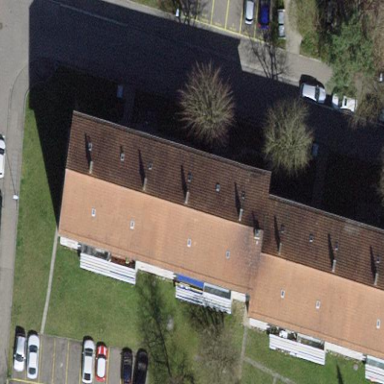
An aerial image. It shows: Building with tiled roof.